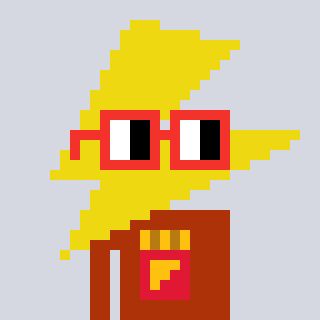
a pixel art character with square red glasses, a lightning bolt-shaped head and a hotbrown-colored body on a cool background